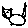
Label: cat